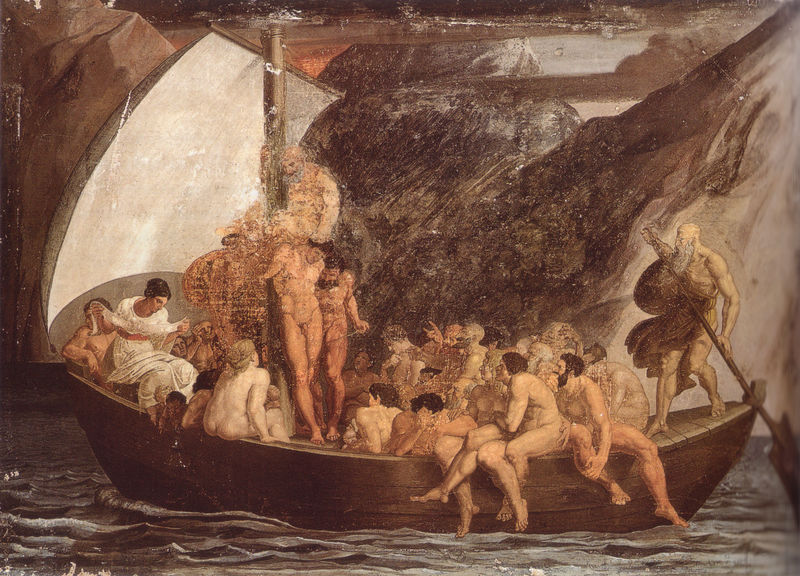
Titel: Die Überfahrt des Megapenthes
Künstler: Asmus Jakob Carstens
Standort: Berlin
Institution: Stiftung Archiv der Akademie der Künste
Schlagwörter: akt, berg, dunkel, felsen, gemälde, mann, meer, nackt, wasser, weiß, wolken, akte, fluss, frauen, grün, menschen, see, braun, frau, grau, hell, kleid, männer, rücken, schwarz, gürtel, wolke, beige, bart, inkarnat, stein, vollbart, bild, öl, hügel, gesang, höhle, boot, kahn, paddel, ruder, stock, beine, fesseln, füße, gischt, hintern, küste, schiff, segel, segelboot, wellen, stab, mast, berge, fels, bug, masten, planken, sturm, historienbild, ruderer, nackte, knie, zehen, flucht, nacktheit, eng, tusche, alter, gefahr, bedrohlich, entwurf, mythologie, karton, seefahrt, christus, griechen, mythos, grotte, griechenland, medusa, antikisierend, opfer, fähre, odysseus, sirene, felsenküste, rettung, geschichten, hades, unterwelt, fessel, durchfahrt, fährmann, überfahrt, sagen, floß, gefesselt, angebunden, schif, styx, überfüllt, greid, überladen, odyssee, sirenen, syrenen, anbinden, charon, circe, geriechen, po, mytholohie, dyfg